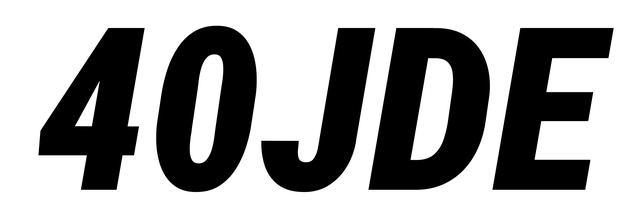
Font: Roboto-Italic_Condensed_Black_Italic